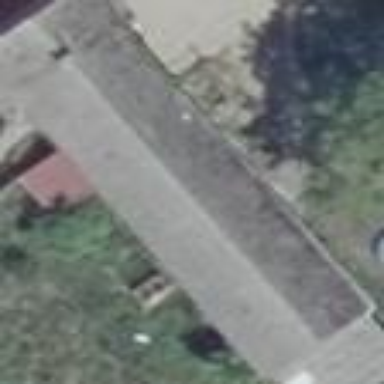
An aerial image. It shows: Building with gabled roof that is colored grey.